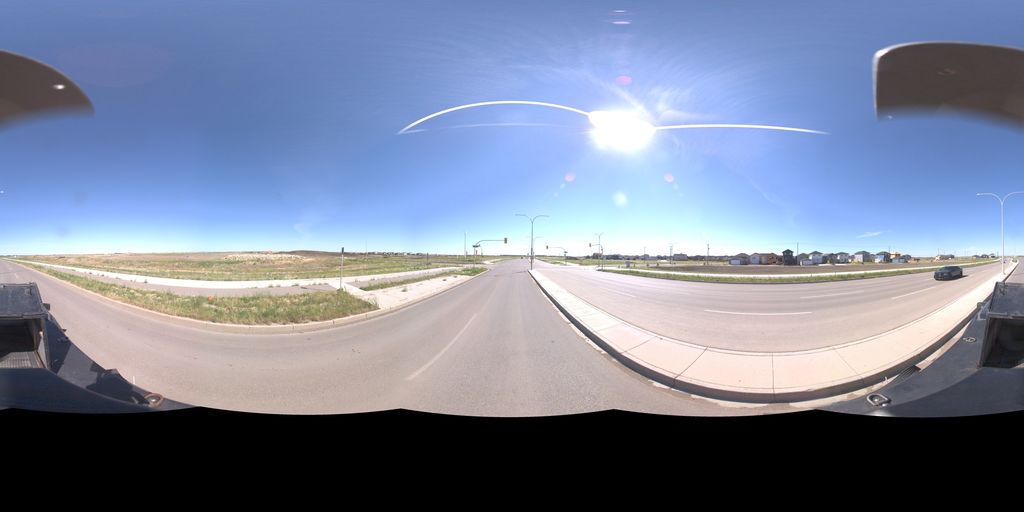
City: saskatoon